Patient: sex M, age 65
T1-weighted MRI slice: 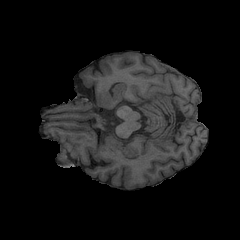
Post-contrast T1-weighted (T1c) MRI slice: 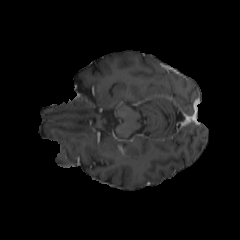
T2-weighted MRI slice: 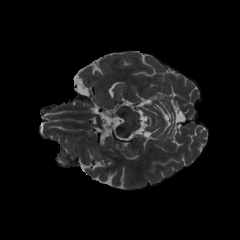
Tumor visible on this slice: yes
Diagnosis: Glioblastoma, IDH-wildtype
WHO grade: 4